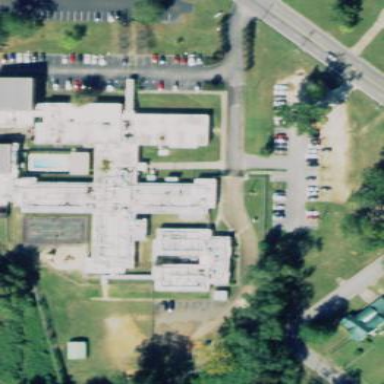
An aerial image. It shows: Healthcare facility identified as hospital.